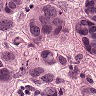
Metastatic tissue present: yes